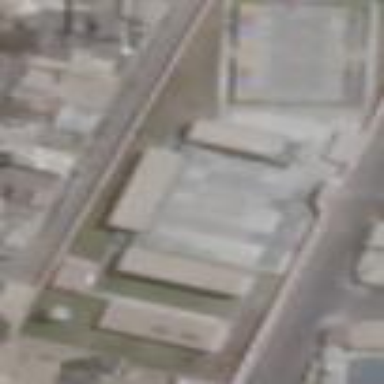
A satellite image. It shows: School.